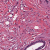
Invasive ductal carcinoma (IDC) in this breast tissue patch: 1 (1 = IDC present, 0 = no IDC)